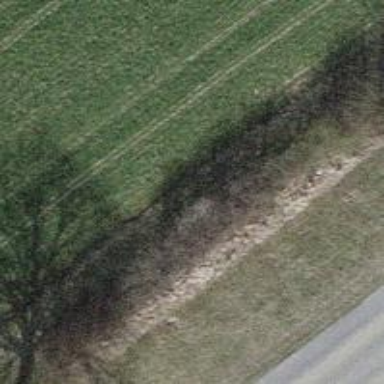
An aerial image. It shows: Hedge acting as barrier.